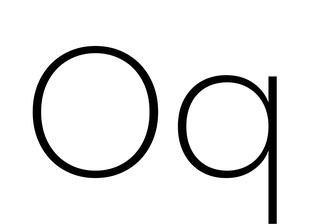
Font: Poppins-ExtraLight